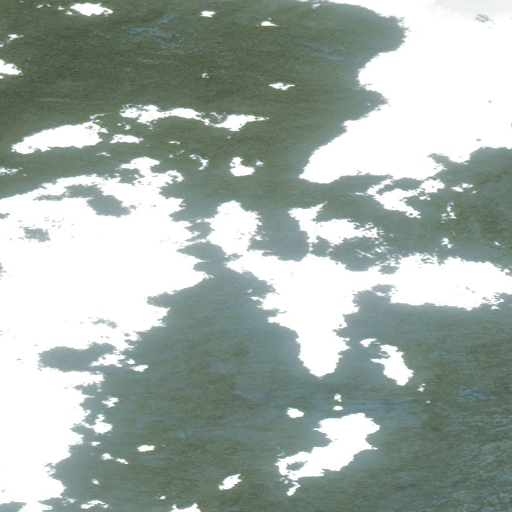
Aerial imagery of mountain in Alaska named Myghapowit Mountain containing only unknown